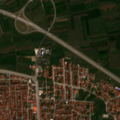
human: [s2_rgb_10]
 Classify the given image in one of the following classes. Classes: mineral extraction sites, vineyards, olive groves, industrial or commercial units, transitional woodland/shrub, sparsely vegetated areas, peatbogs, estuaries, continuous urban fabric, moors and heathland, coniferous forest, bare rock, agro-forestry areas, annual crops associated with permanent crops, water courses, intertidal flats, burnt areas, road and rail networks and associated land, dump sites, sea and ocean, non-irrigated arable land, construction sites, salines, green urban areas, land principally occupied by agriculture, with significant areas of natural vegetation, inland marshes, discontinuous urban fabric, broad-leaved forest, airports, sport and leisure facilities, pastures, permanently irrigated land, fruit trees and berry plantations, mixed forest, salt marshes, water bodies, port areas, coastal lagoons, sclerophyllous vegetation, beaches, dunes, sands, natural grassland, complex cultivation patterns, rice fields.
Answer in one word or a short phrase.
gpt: discontinuous urban fabric, complex cultivation patterns, land principally occupied by agriculture, with significant areas of natural vegetation